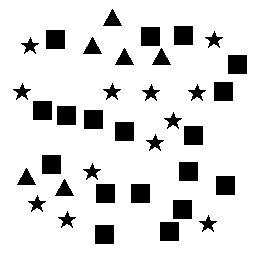
Squares: 18
Triangles: 6
Stars: 12
Total shapes: 36